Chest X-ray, PA view. Patient: 50 years old, sex M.
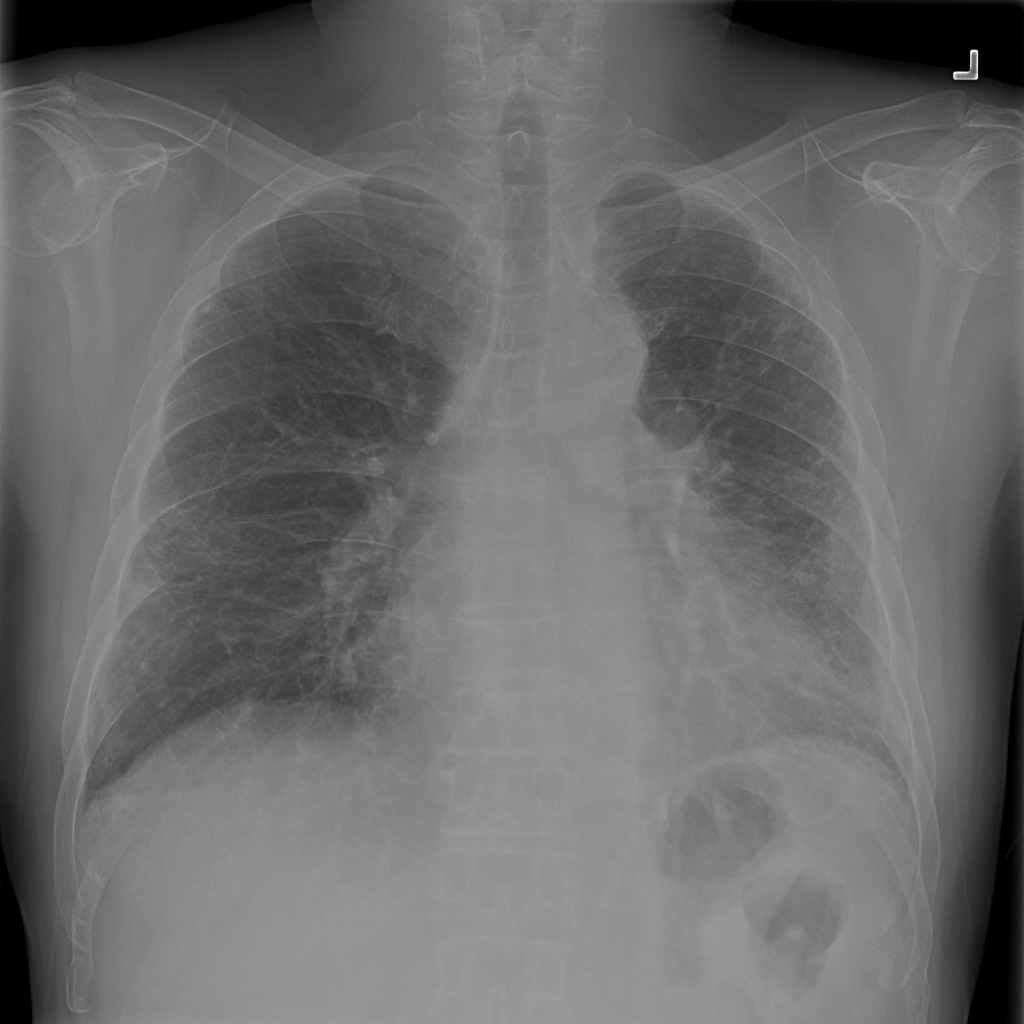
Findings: No Finding